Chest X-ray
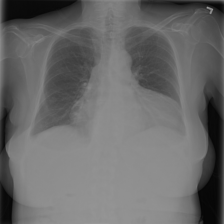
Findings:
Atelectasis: negative
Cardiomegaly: positive
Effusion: positive
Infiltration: negative
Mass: negative
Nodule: negative
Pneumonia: negative
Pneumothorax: negative
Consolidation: negative
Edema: negative
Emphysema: negative
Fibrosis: negative
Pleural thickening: negative
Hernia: negative